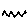
Label: zigzag